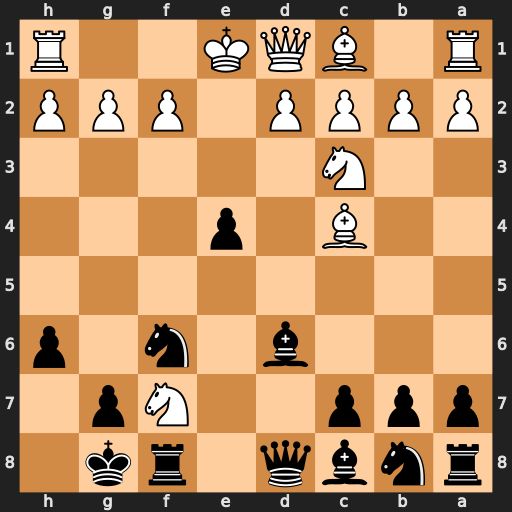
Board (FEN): rnbq1rk1/ppp2Np1/3b1n1p/8/2B1p3/2N5/PPPP1PPP/R1BQK2R
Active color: b
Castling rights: KQ
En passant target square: -
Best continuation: Rxf7 Bxf7+ Kxf7